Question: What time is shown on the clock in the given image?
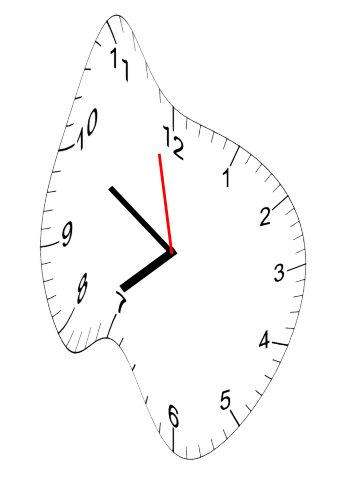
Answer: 07:49:58